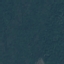
Label: Forest